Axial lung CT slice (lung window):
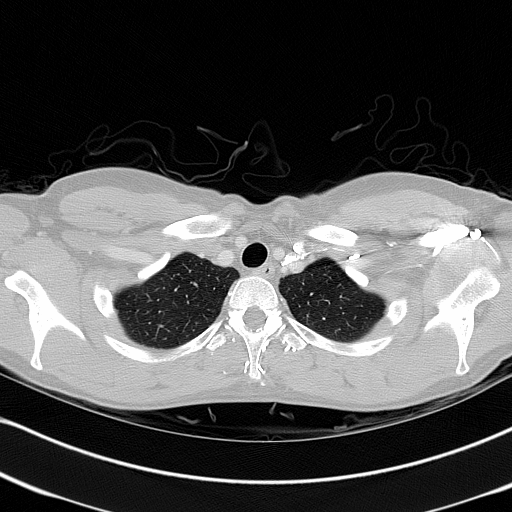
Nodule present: no